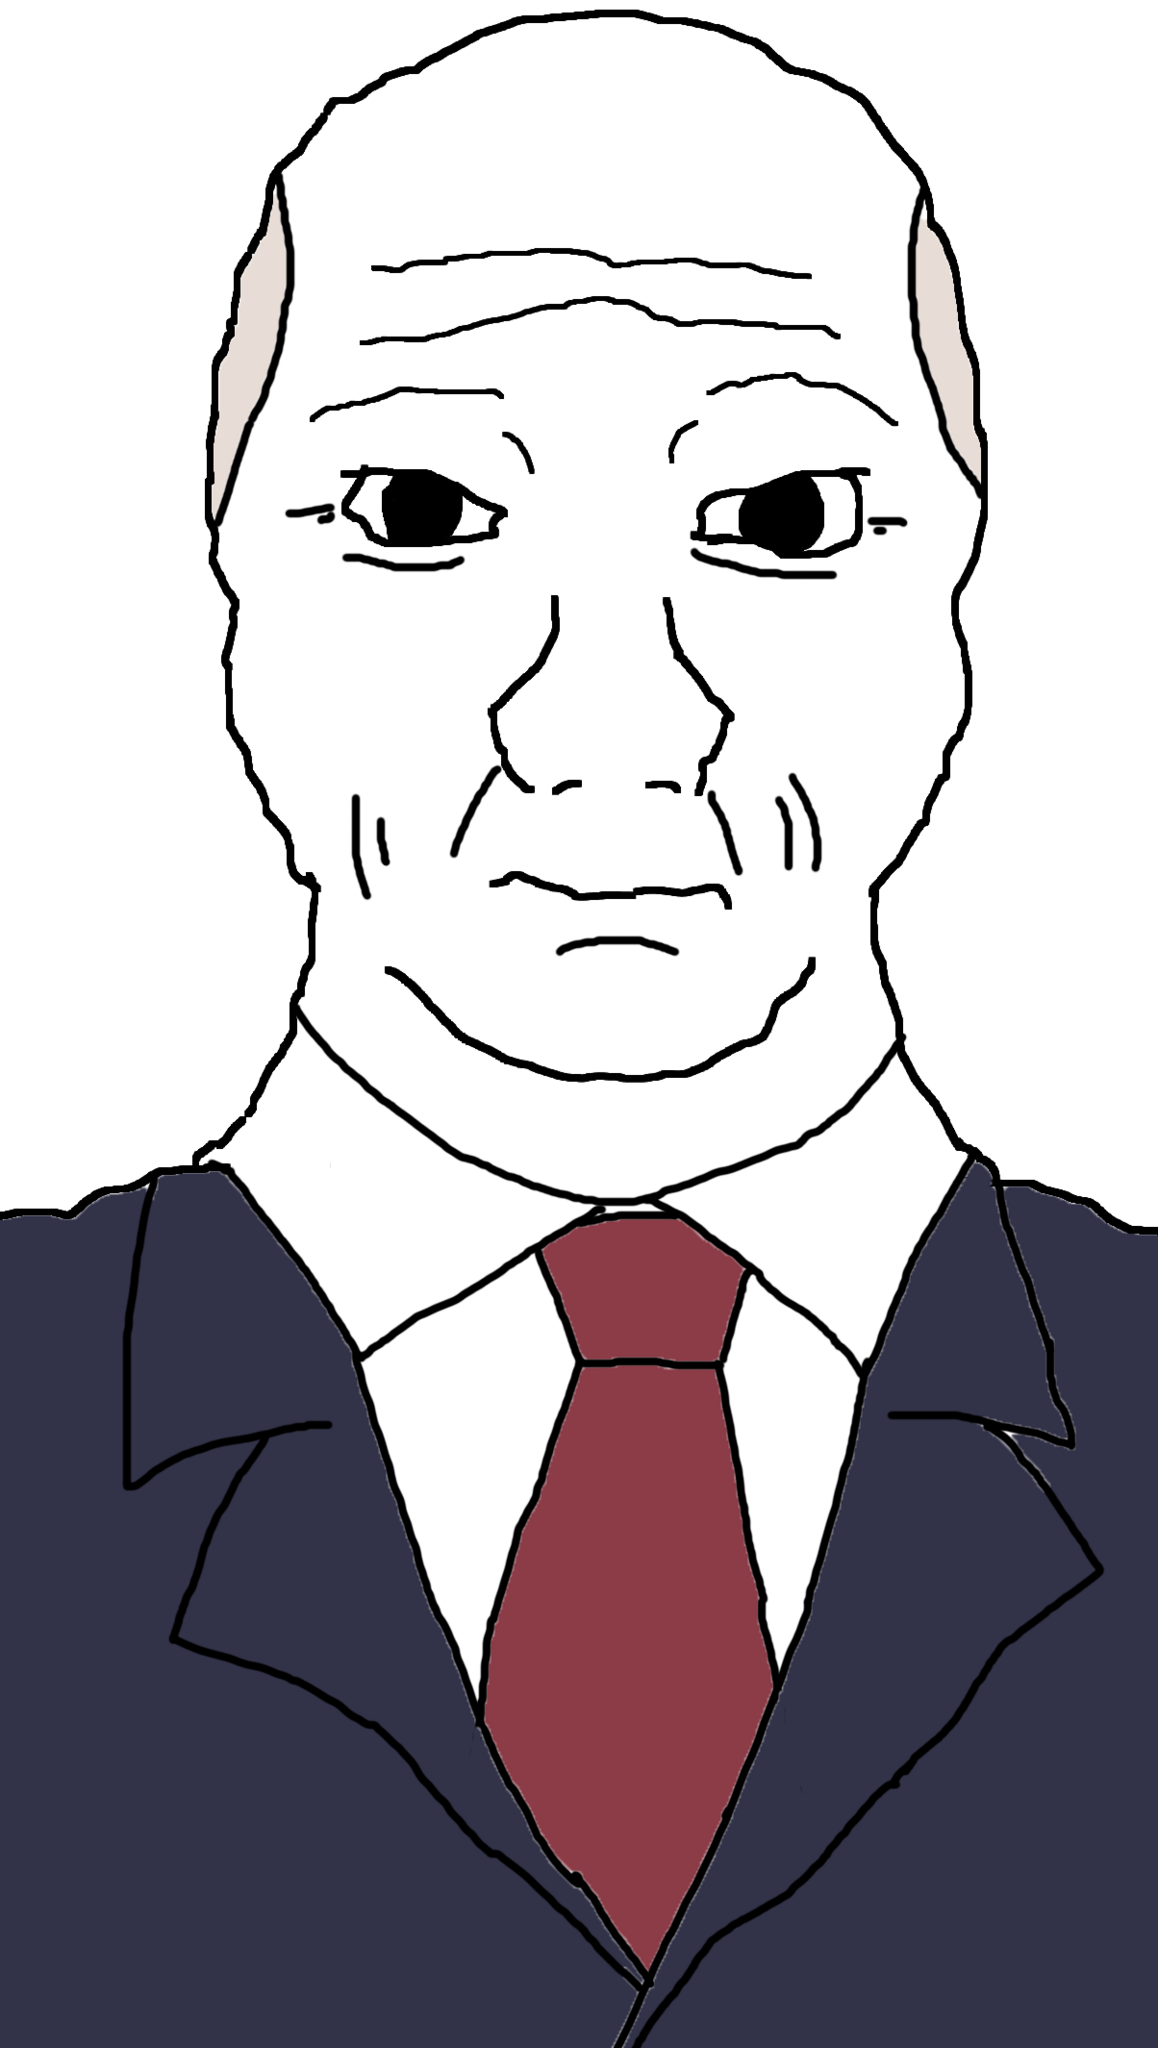
Label: 5_Front_Wojak